Interaction volume radius: 10 \u00c5
Interaction volume height: 20 \u00c5
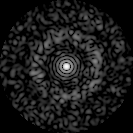
Disorder parameter: 0.8214